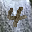
Label: 4